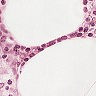
Metastatic tissue present: no